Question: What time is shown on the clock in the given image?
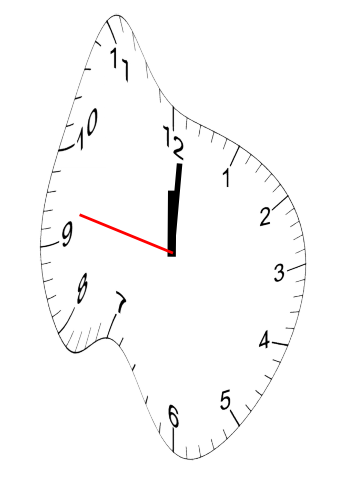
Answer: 12:00:47